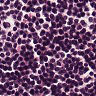
Metastatic tissue present: no